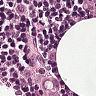
Metastatic tissue present: yes